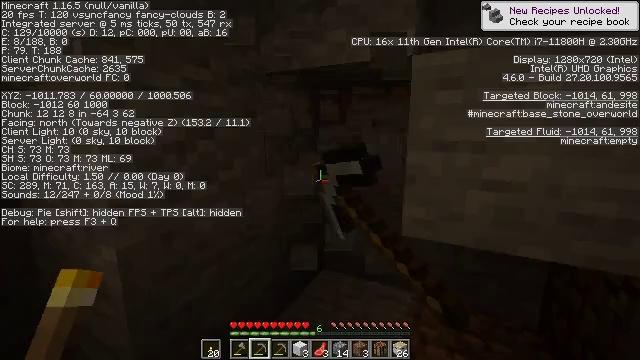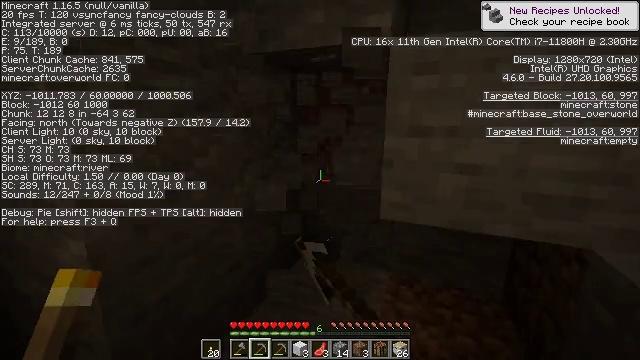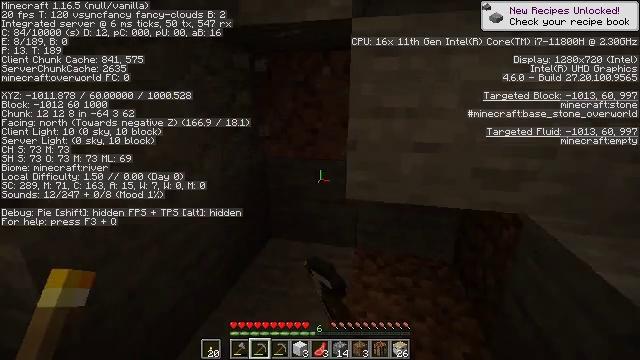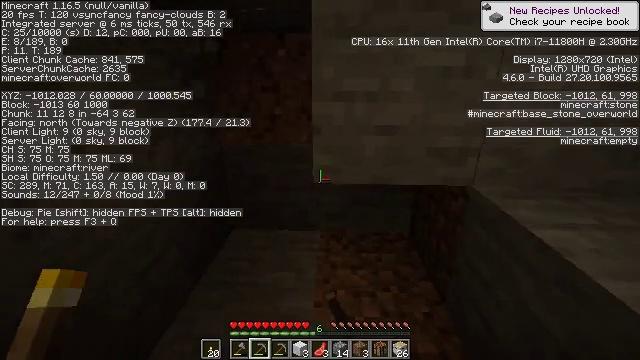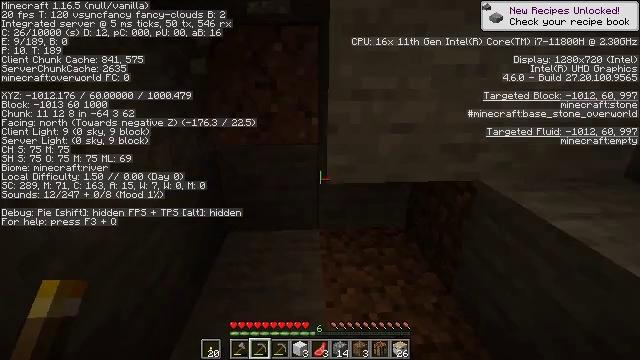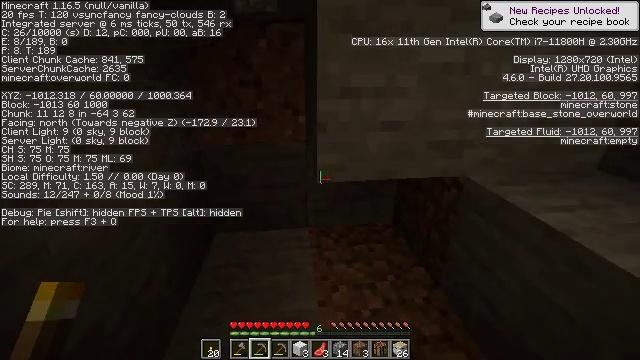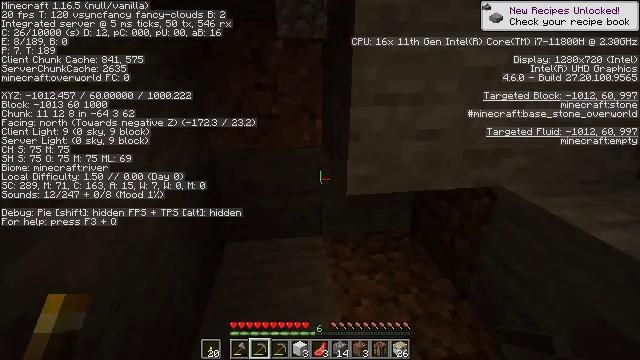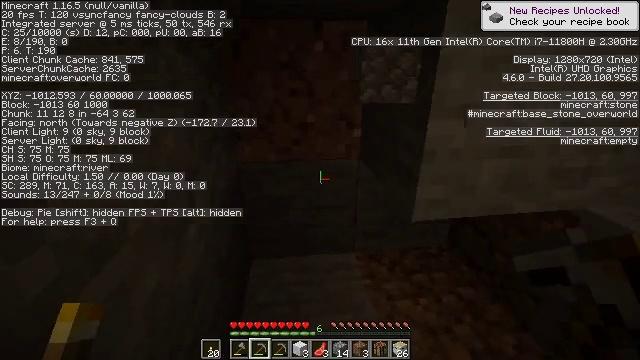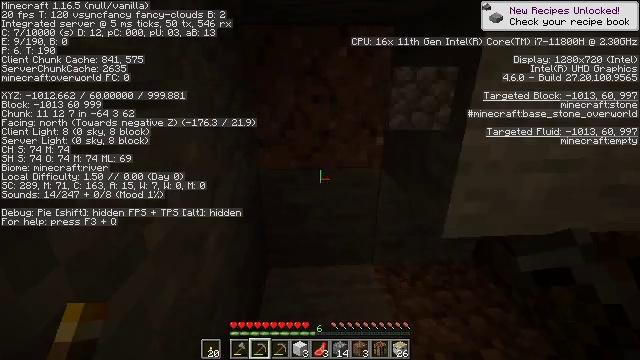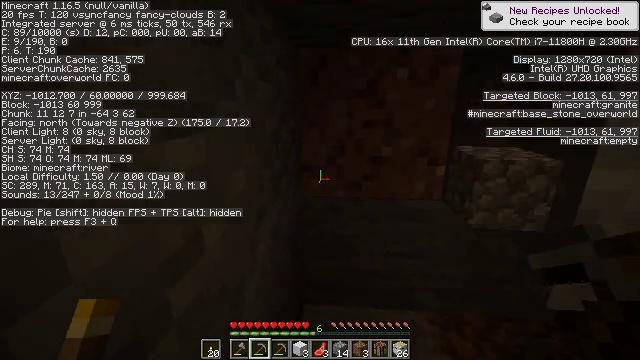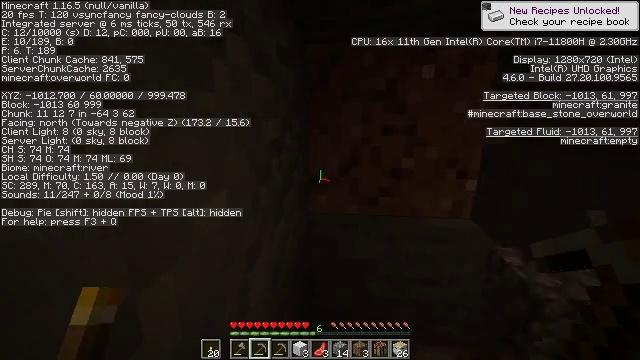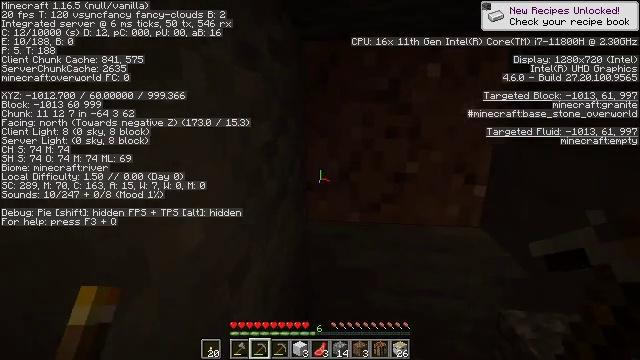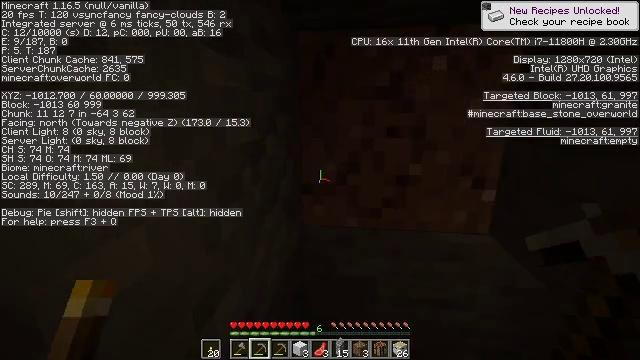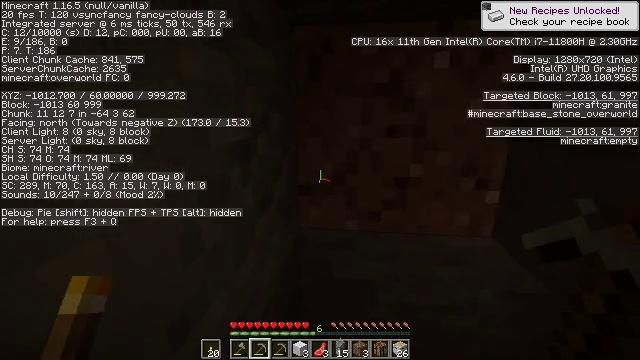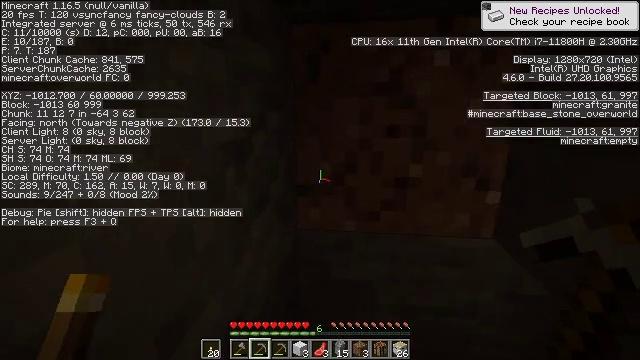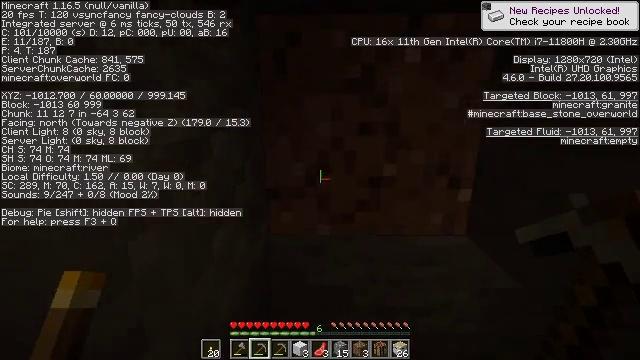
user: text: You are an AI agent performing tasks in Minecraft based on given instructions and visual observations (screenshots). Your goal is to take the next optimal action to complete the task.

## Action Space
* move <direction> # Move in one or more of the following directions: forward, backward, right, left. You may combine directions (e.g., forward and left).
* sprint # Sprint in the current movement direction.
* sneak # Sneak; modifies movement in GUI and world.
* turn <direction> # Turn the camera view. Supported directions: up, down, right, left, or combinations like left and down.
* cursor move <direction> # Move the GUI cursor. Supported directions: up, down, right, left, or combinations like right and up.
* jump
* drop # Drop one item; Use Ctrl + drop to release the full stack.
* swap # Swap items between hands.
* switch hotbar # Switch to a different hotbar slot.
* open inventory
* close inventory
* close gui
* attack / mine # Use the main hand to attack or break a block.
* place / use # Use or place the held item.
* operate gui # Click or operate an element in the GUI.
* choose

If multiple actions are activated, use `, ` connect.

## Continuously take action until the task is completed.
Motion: motion action
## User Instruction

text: Remove the torch from its spot.
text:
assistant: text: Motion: turn right and down
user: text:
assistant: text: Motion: move left, turn right and down
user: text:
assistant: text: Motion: move left, turn right and down
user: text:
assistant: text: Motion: move forward and move left, turn right and down
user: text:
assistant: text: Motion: move forward and move left, turn right
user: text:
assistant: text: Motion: move forward and move left
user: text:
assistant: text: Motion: move forward and move left
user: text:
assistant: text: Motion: move forward, turn left and up
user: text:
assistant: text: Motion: move forward, turn left and up
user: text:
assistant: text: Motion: move forward, turn left and up
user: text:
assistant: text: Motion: no_op
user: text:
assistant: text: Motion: no_op
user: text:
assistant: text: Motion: no_op
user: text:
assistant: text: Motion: no_op
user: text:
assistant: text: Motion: move forward, turn right
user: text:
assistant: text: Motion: move forward, turn right
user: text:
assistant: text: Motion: move forward and move left, turn right
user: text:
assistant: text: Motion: move forward and move left, turn right
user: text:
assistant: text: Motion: move left, turn right
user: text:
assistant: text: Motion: move left
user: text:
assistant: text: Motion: move left
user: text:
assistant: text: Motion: no_op
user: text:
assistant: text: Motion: no_op
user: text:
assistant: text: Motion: move forward, turn right
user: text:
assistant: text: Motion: move forward, turn right and down
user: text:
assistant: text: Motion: move forward, turn right and down
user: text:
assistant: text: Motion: move forward
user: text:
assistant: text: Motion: move forward
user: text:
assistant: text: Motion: move forward
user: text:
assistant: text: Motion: no_op